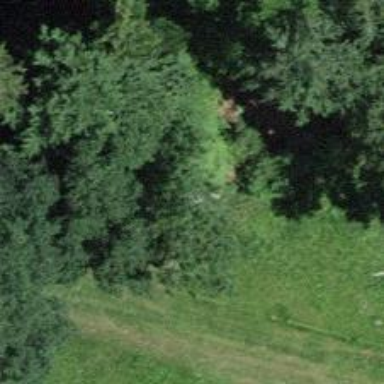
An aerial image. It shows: Bench.